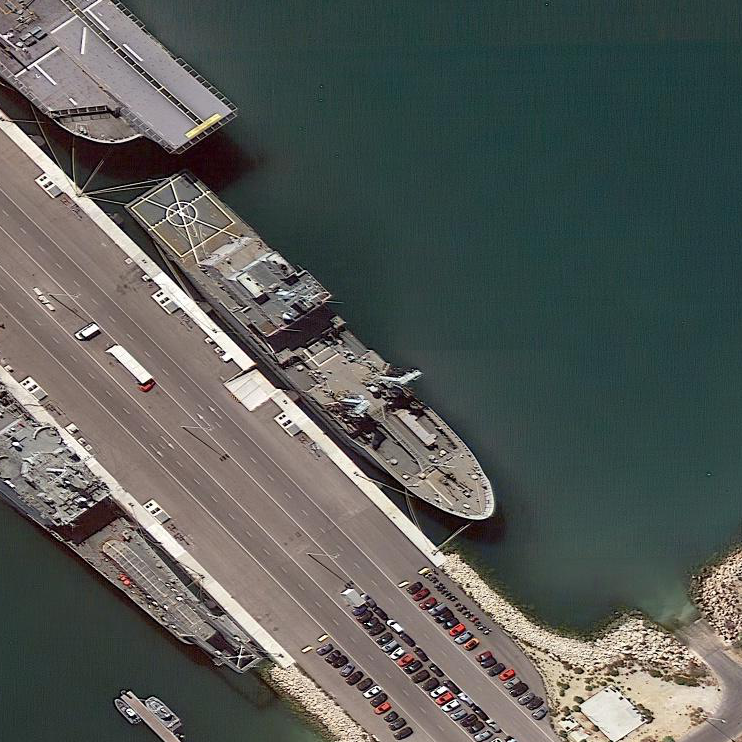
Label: combat